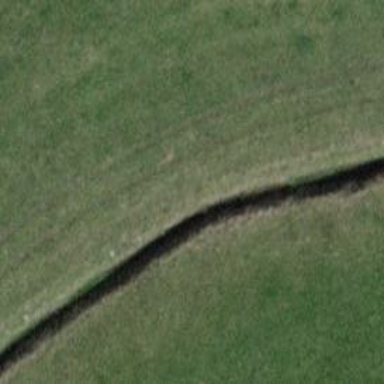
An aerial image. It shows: Ditch in the surroundings.